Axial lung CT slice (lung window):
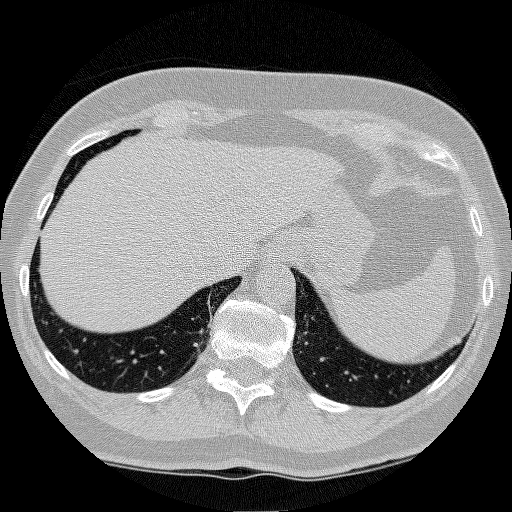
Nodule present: no